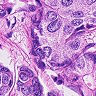
Metastatic tissue present: yes